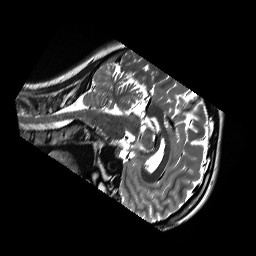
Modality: T2w
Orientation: sagittal
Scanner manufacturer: siemens
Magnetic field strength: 3 T
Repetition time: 13.52 s
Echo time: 0.088 s